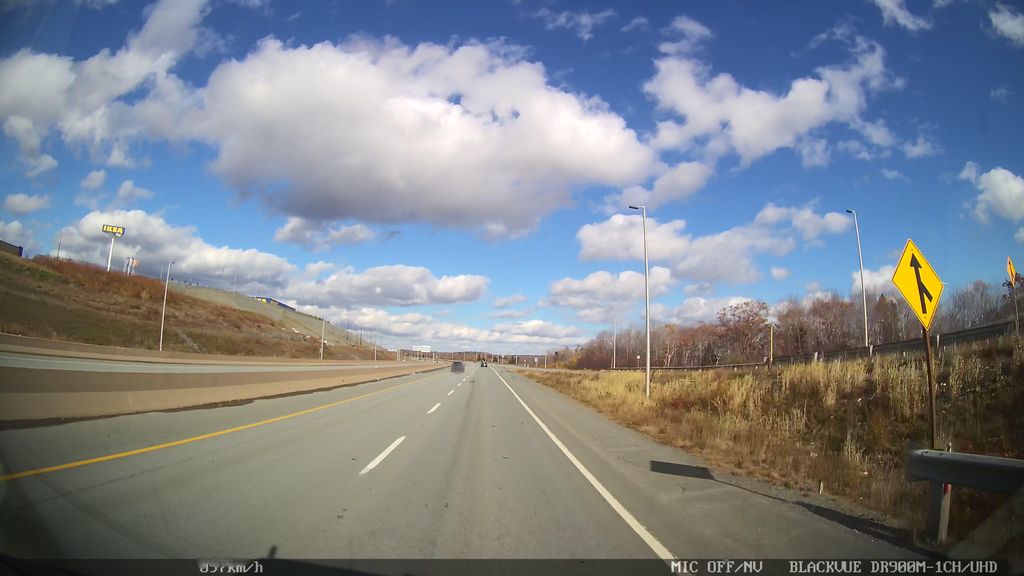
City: halifax